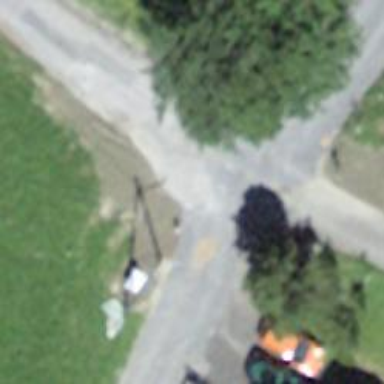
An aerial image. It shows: Asphalt road classified as tertiary.